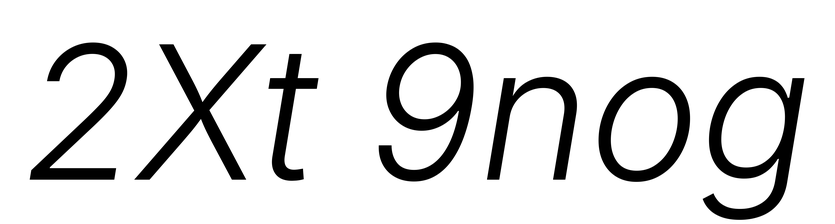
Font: Inter-Italic_Light_Italic